Question: I'm using a MediaPlayer in a TextureView to play a video in my Android app. When the MediaController is visible, it prevents me from selecting the ImageButtons I have below it in the same view (see image).
When the MediaController is hidden, I can select the buttons. I also tried moving the MediaController very far away from the buttons to see whether they were accidentally overlapping, but I still had the same problem.

Here is my layout file:
'''
<RelativeLayout xmlns:android="http://schemas.android.com/apk/res/android"
xmlns:tools="http://schemas.android.com/tools"
android:layout_width="match_parent"
android:layout_height="match_parent"
android:background="@color/black"
android:orientation="vertical"
tools:context=".MediaPreview" >
<FrameLayout
android:id="@+id/media_holder"
android:layout_width="match_parent"
android:layout_height="match_parent"
android:layout_above="@+id/bottom_button_image_preview"
android:layout_alignParentTop="true"
android:background="@color/black"
android:gravity="center" >
<FrameLayout
android:id="@+id/main_content"
android:layout_width="match_parent"
android:layout_height="match_parent"
android:background="@color/black" >
</FrameLayout>
<TextureView
android:id="@+id/s3_video"
android:layout_width="wrap_content"
android:layout_height="match_parent"
android:layout_gravity="center"
android:rotation="0"
/>
</FrameLayout>
<ProgressBar
android:id="@+id/media_progress"
style="?android:attr/progressBarStyleLarge"
android:layout_width="wrap_content"
android:layout_height="wrap_content"
android:layout_centerInParent="true" />
<LinearLayout
android:id="@+id/bottom_button_image_preview"
android:layout_width="match_parent"
android:layout_height="wrap_content"
android:layout_alignParentBottom="true"
android:background="@color/white"
android:gravity="center_horizontal"
android:orientation="horizontal"
android:focusableInTouchMode="true"
android:clickable="true"
android:descendantFocusability="blocksDescendants" >
<ImageButton
android:id="@+id/delete_imagePreview"
android:layout_width="wrap_content"
android:layout_height="@dimen/bottom_button_height"
android:layout_marginRight="1dp"
android:layout_weight="0.3"
android:adjustViewBounds="true"
android:background="@drawable/custom_button_blue"
android:contentDescription="@string/delete_imagePreview"
android:maxHeight="60dp"
android:maxWidth="60dp"
android:scaleType="fitCenter"
android:src="@drawable/ic_action_discard"
android:focusableInTouchMode="true"
android:clickable="true"
android:descendantFocusability="blocksDescendants">
</ImageButton>
<ImageButton
android:id="@+id/okay_imagePreview"
android:layout_width="wrap_content"
android:layout_height="@dimen/bottom_button_height"
android:layout_weight="0.3"
android:adjustViewBounds="true"
android:background="@drawable/custom_button_blue"
android:contentDescription="@string/okay_imagePreview"
android:maxHeight="60dp"
android:maxWidth="60dp"
android:scaleType="fitCenter"
android:src="@drawable/ic_action_accept_white"
android:focusableInTouchMode="true"
android:clickable="true"
android:descendantFocusability="blocksDescendants">
</ImageButton>
</LinearLayout>
'''
Here is how I create the controller:
'''
// set up mediacontroller
videoController = new MediaController(this);
videoControllerExists = true;
videoController.setAnchorView(mediaHolder);
videoController.setPadding(0, 0, 0, bottomButtonHeight);
'''
I then associate it with a mediaPlayer here:
'''
@Override
public void onPrepared(MediaPlayer mp) {
if(isAmazon && mediaURL.length() > 0){
videoController.setMediaPlayer(this);
videoController.setEnabled(true);
videoController.show();
}
}
'''
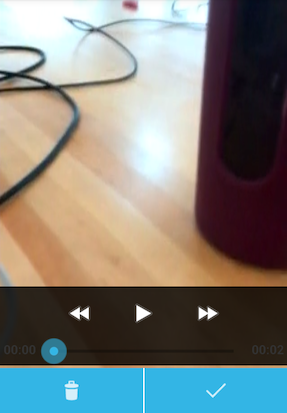
Answer: I wasn't able to figure this out completely, but this is my workaround.
I set the position of the MediaController using setY and setting it to a negative offset equal to the height of the buttons. I set up the MediaController in my onVideoSizeChanged (after I know the size of the video player)
'''
s3VideoPlayer.setOnVideoSizeChangedListener(new OnVideoSizeChangedListener() {
@Override
public void onVideoSizeChanged(MediaPlayer mp, int width, int height) {
// set up mediacontroller
videoController = new MediaController(MediaPreview.this);
videoControllerExists = true;
videoController.setAnchorView(mediaHolder);
videoController.setY(-bottomButtons.getHeight());
videoController.bringToFront();
videoController.requestFocus();
mediaProgress.setVisibility(View.GONE);
}
});
s3VideoPlayer.start();
'''
This ends up looking like this:

You may notice that the play/pause and fastforward and rewind buttons are now gone; I wasn't able to get them to appear again. I still can't click on the image buttons when the mediaController is visible, but when I click anywhere in the view, the mediaController hides itself so the user essentially has to tap either button twice to get it to work. It's not great but better than what I had before.